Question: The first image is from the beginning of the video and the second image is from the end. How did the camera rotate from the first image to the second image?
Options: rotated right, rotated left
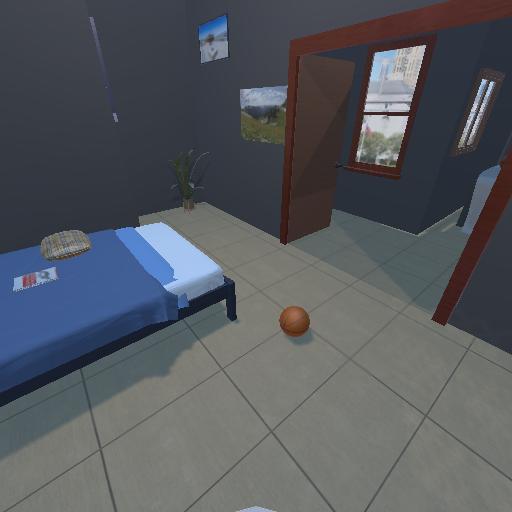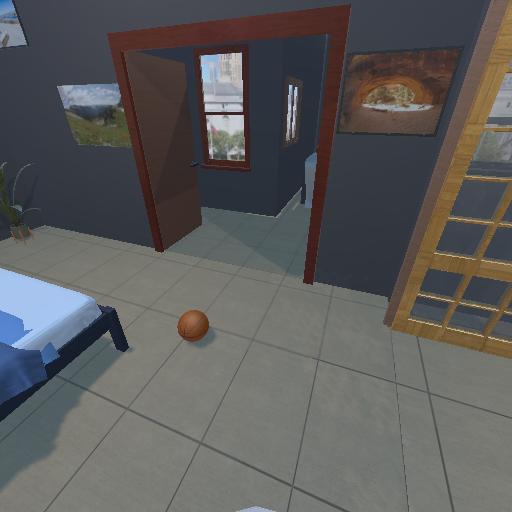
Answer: rotated right